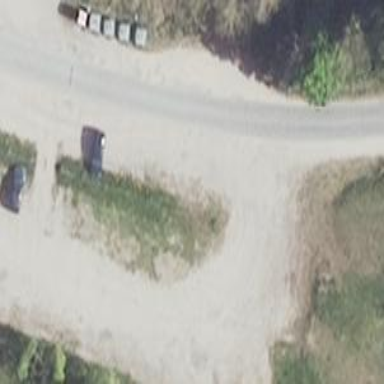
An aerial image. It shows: Compacted service road.